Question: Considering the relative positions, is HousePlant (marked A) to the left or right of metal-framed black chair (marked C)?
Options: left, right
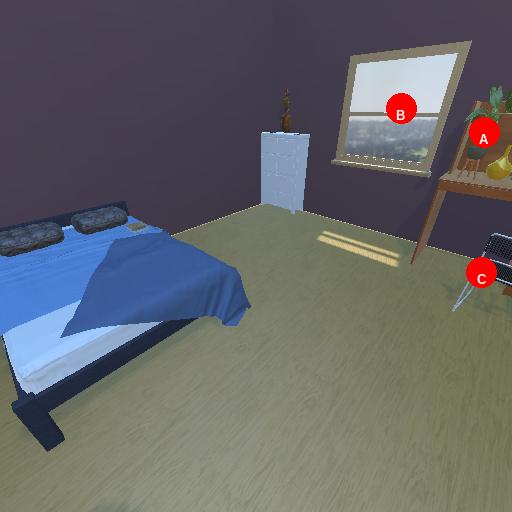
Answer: left